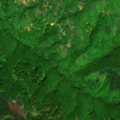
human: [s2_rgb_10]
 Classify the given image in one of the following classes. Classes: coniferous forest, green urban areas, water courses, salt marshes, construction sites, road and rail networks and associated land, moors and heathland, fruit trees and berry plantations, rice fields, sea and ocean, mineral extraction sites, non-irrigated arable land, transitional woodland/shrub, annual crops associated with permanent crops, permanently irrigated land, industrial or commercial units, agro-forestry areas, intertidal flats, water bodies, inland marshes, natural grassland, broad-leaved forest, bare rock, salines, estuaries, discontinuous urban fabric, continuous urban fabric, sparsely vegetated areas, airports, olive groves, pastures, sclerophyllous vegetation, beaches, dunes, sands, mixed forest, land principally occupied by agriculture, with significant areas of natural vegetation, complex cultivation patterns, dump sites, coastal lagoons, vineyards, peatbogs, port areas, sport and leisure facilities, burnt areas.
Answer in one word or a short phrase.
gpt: land principally occupied by agriculture, with significant areas of natural vegetation, broad-leaved forest, mixed forest, transitional woodland/shrub